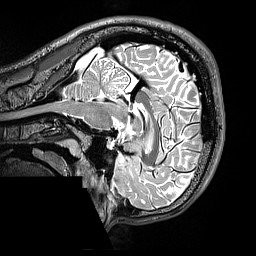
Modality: T2w
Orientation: sagittal
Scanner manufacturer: siemens
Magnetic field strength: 3 T
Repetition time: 3.2 s
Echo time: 0.565 s